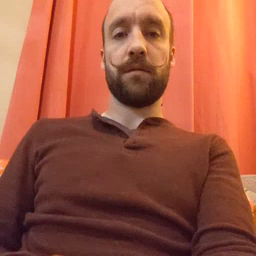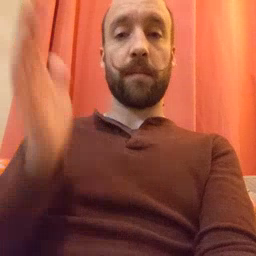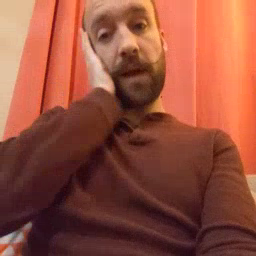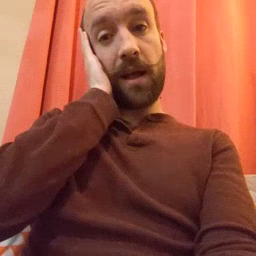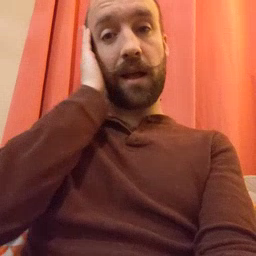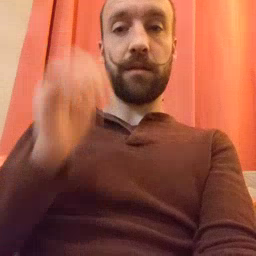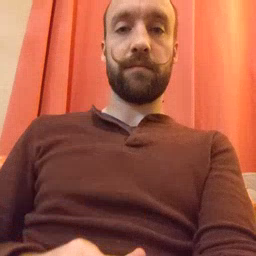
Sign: bed